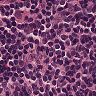
Metastatic tissue present: no